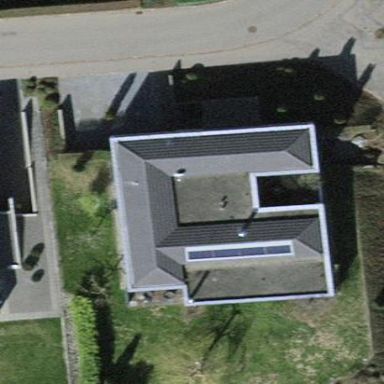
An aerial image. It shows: Bungalow.